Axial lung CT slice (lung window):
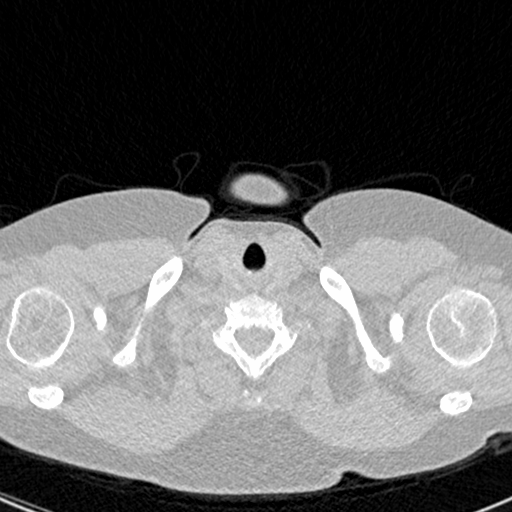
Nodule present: no